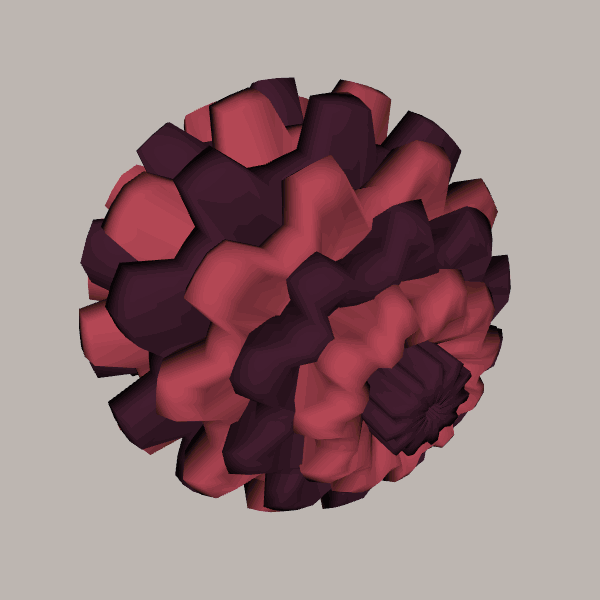
Background: light